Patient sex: M
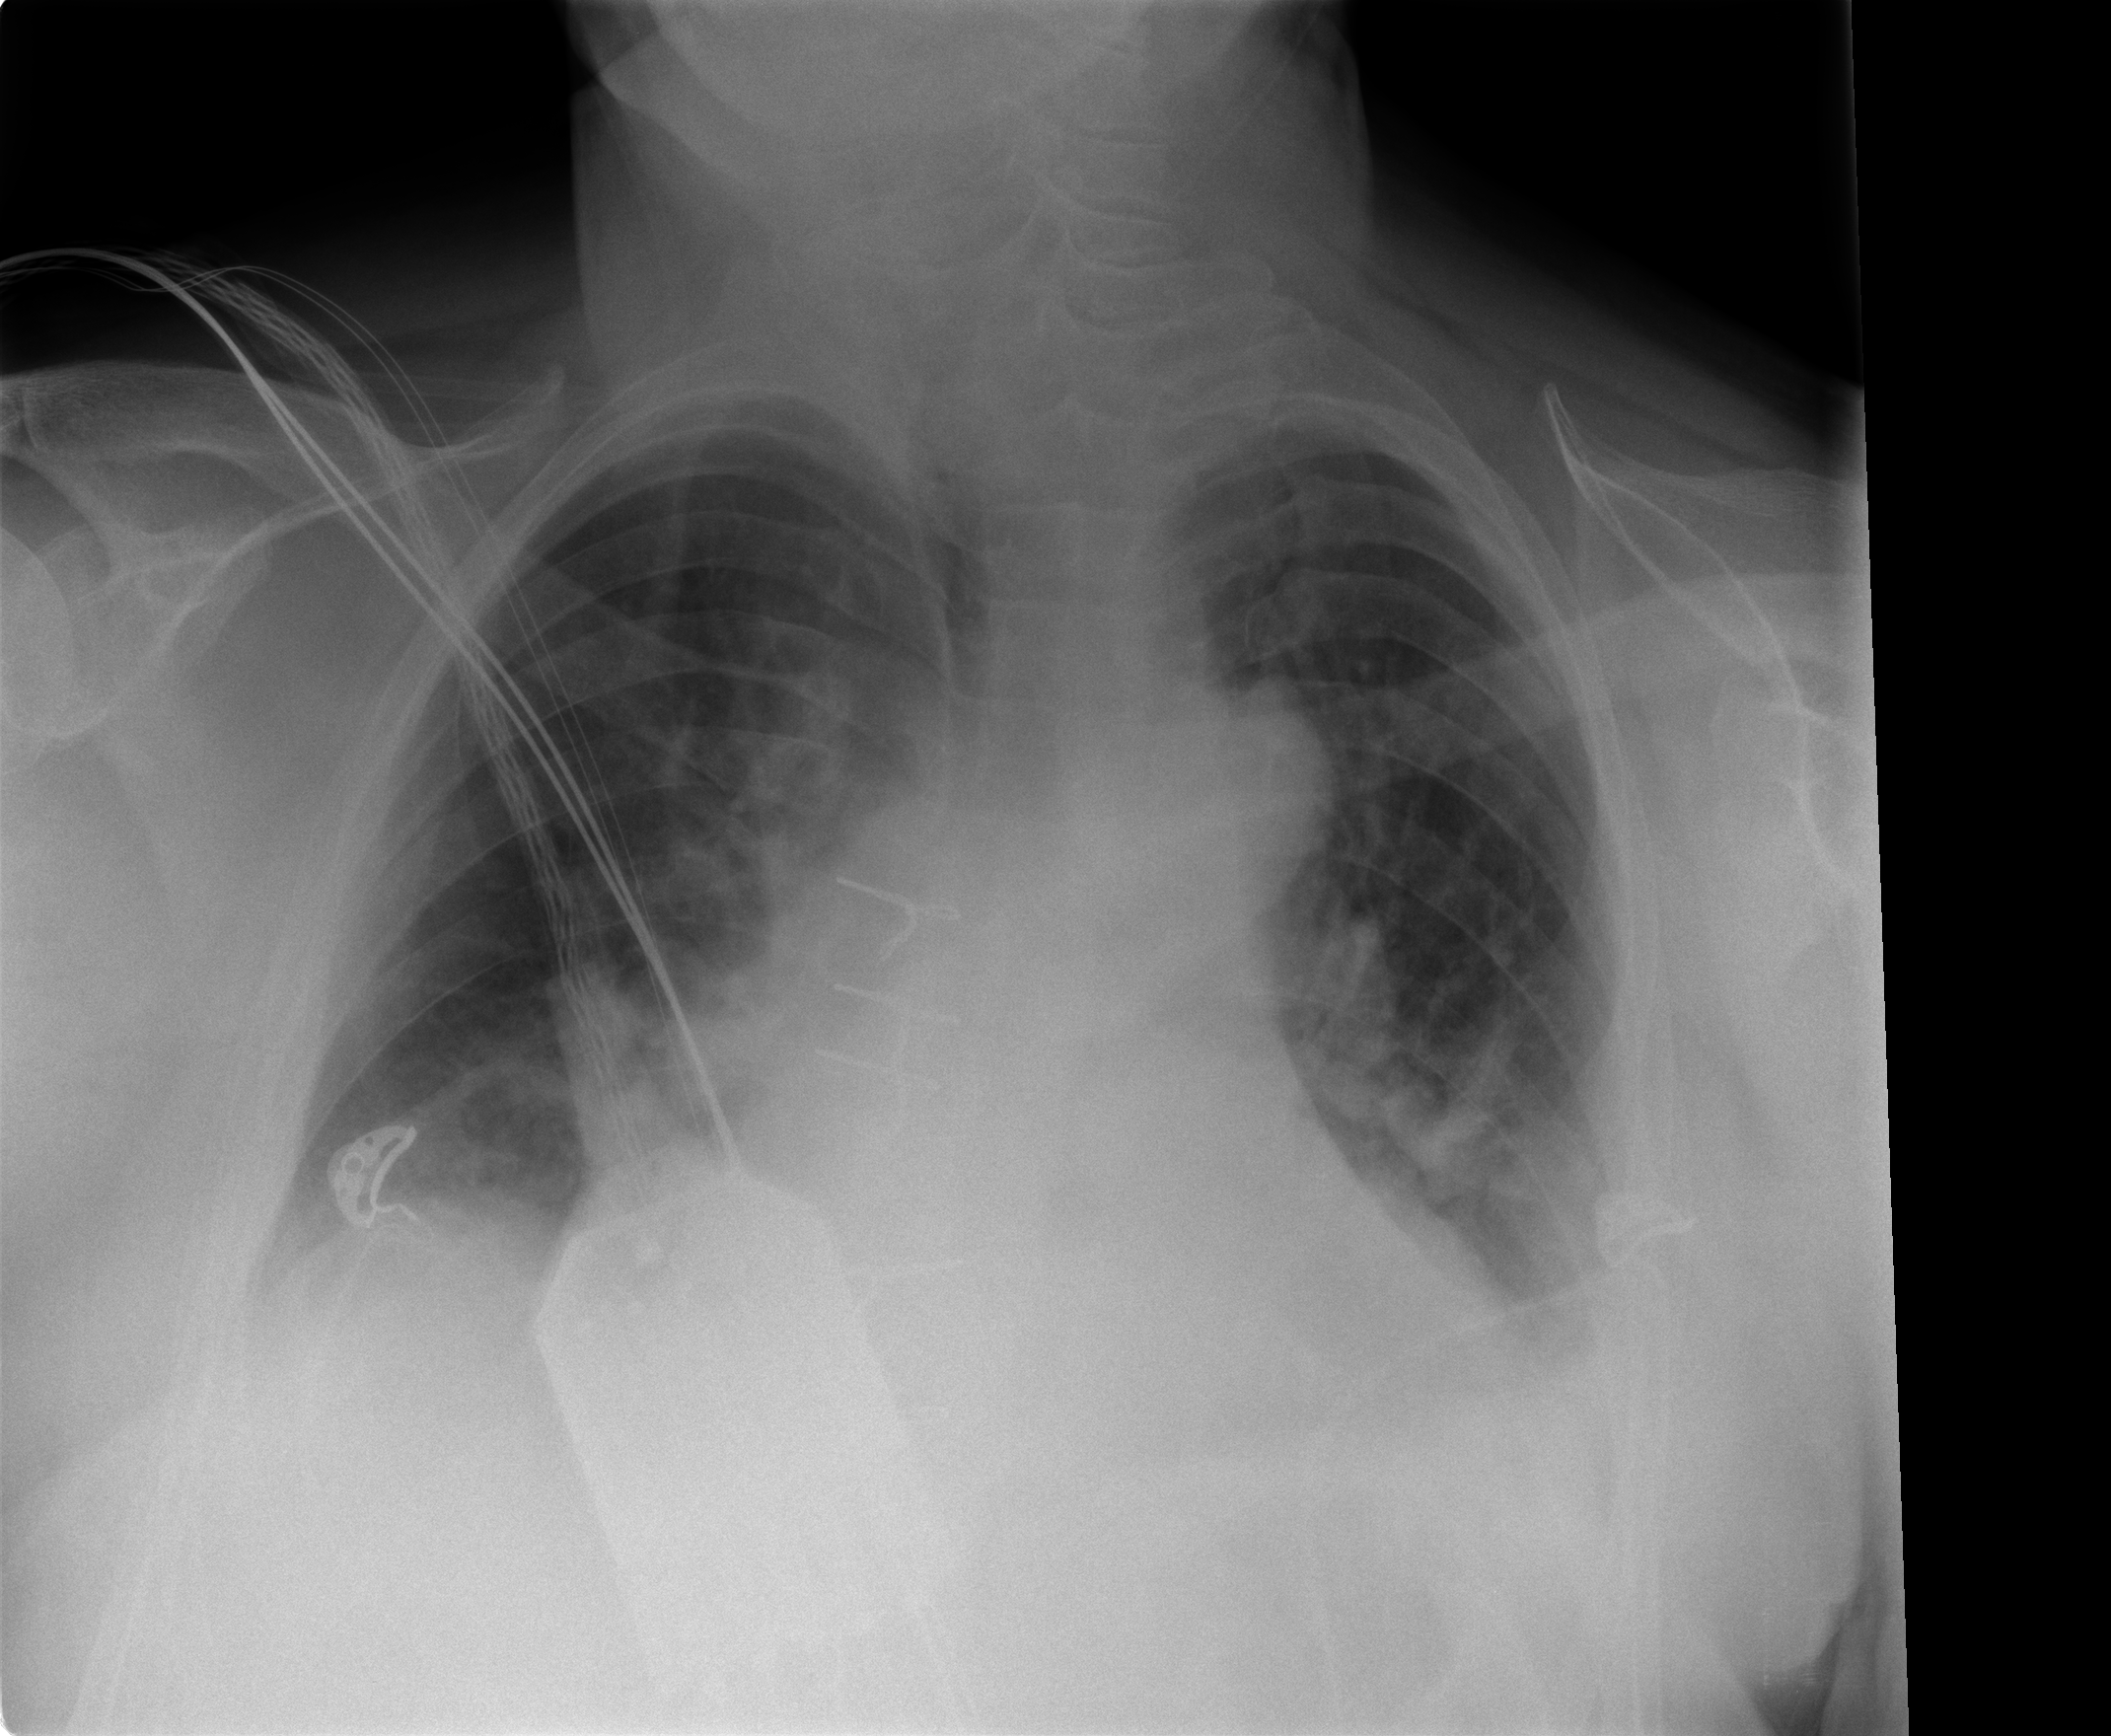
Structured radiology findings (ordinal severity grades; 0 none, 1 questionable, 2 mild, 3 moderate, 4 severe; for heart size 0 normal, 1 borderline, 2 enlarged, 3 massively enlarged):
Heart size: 2
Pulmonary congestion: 2
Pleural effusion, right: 2
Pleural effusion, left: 2
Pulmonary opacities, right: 0
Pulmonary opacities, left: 0
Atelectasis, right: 3
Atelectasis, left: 3